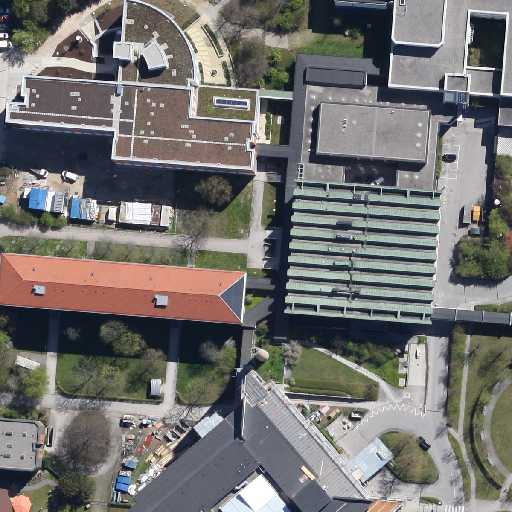
Referring expression: road